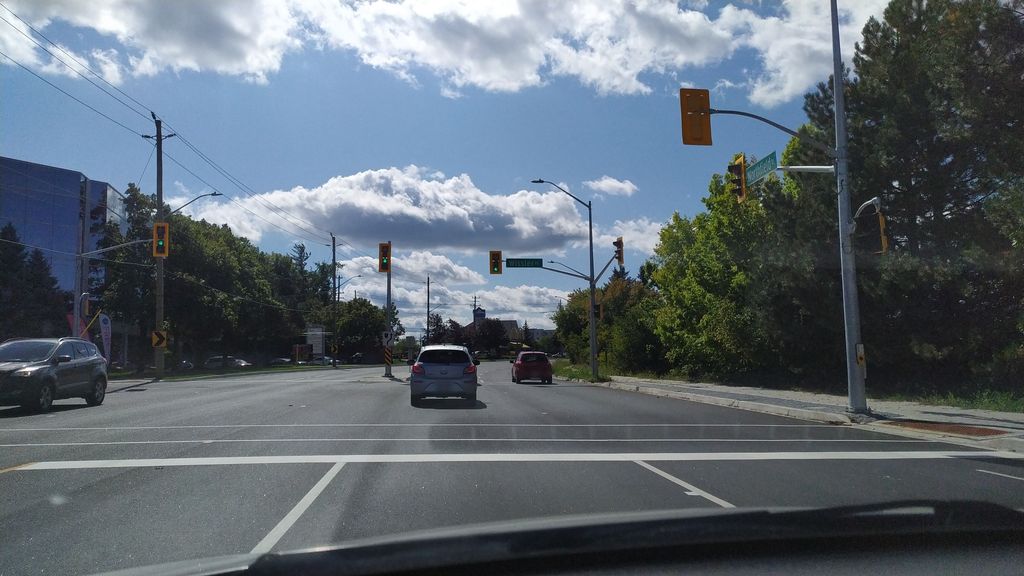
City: kitchener-waterloo